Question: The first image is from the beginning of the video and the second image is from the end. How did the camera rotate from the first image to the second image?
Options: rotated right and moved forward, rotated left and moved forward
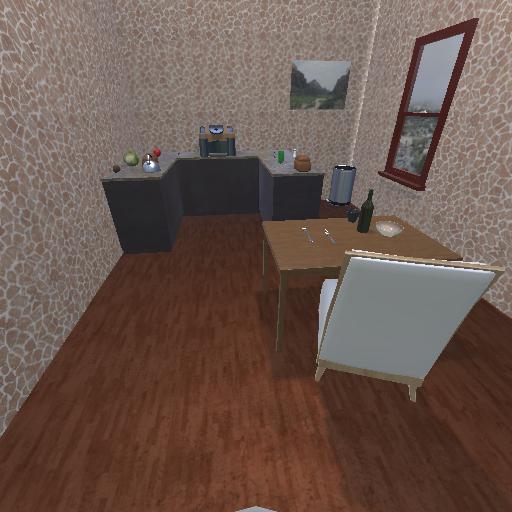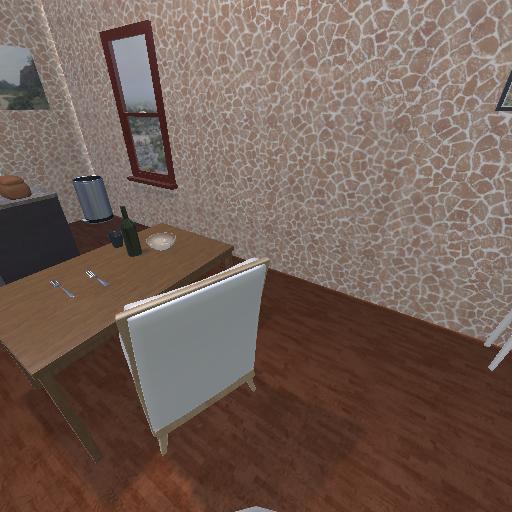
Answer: rotated right and moved forward